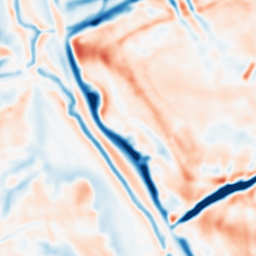
Category: multiscale
Decomposition family: dog_multiscale
Decomposition parameters: sigma_ratio: 1.4
n_scales: 4
base_sigma: 2
Upsampling method: linear_exact
Upsampling parameters: scale: 2
Upsampling scale: 2